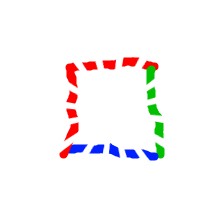
Shape: square